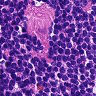
Metastatic tissue present: no